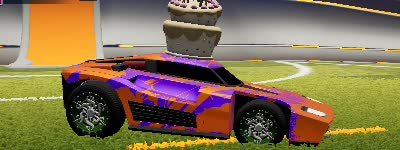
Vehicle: breakout